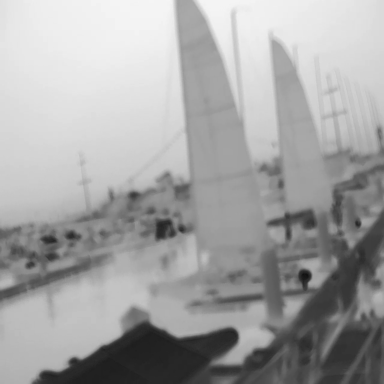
There are two sailboats in the infrared image.